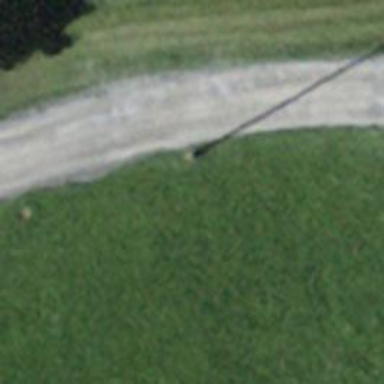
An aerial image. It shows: Unpaved unclassified road.